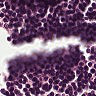
Metastatic tissue present: no